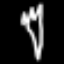
Label: fork